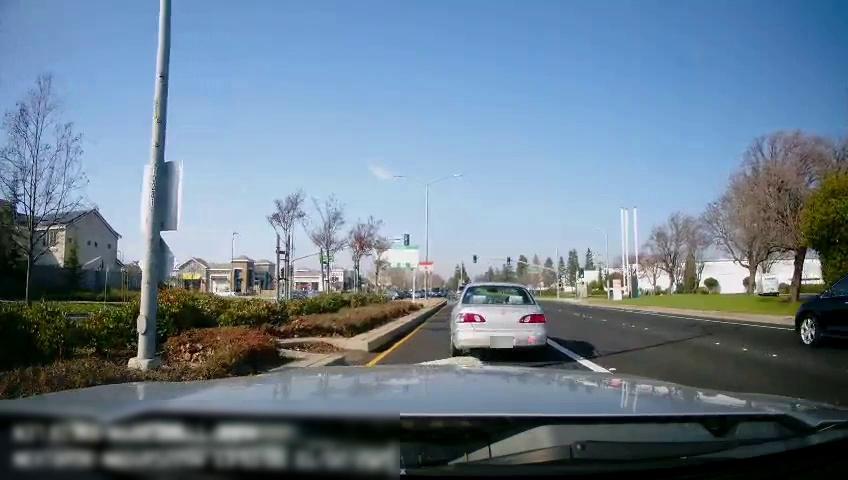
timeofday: Day
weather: Sunny
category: Drivable Space
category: Drivable Space
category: Vehicles | Car
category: Vehicles | Car
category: Vehicles | SUV
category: Vehicles | Car
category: Vehicles | Car
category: Lanes | Current Lane
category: Lanes | Alternate Lane
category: Lanes | Current Lane
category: Lanes | Current Lane
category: Lanes | Opposite Lane
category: Traffic | Lights